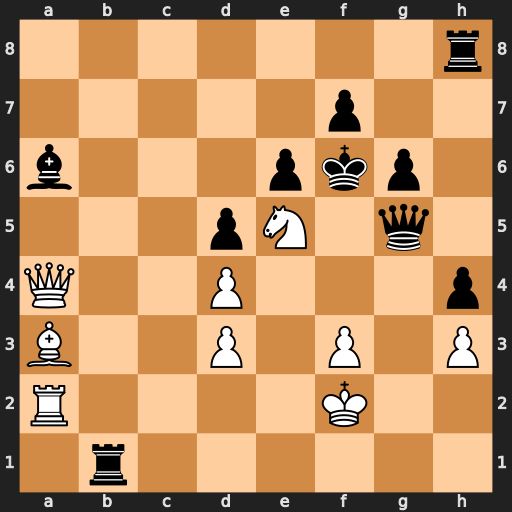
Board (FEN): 7r/5p2/b3pkp1/3pN1q1/Q2P3p/B2P1P1P/R4K2/1r6
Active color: w
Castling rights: -
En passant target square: -
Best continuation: Be7+ Kf5 Bxg5